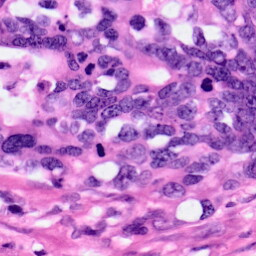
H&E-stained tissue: Pancreatic